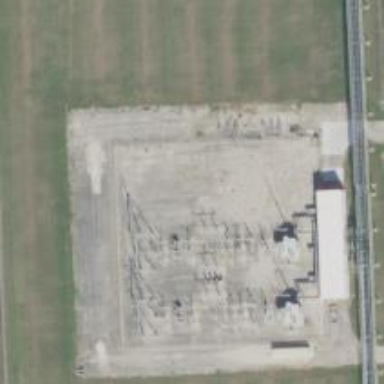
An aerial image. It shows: Industrial power substation surrounded by fence.